Interaction volume radius: 10 \u00c5
Interaction volume height: 30 \u00c5
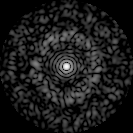
Disorder parameter: 0.8269